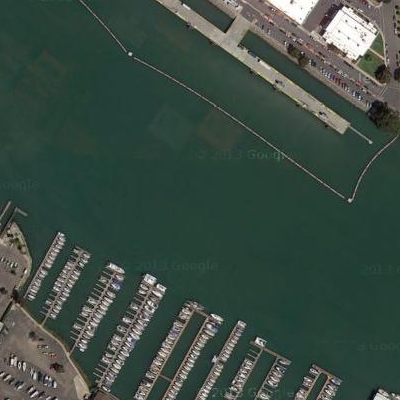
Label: RiverLake